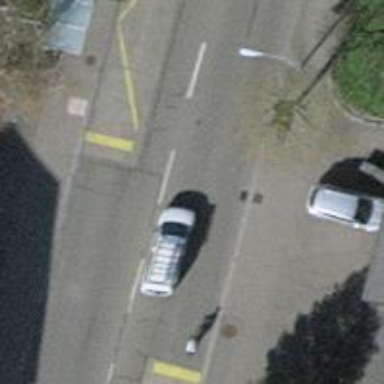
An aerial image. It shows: Tertiary road with asphalt surface. There is separate sidewalk along the road.